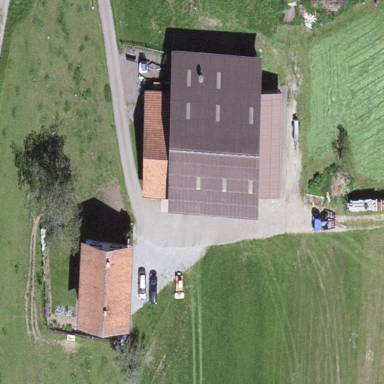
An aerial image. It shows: Farmyard area.